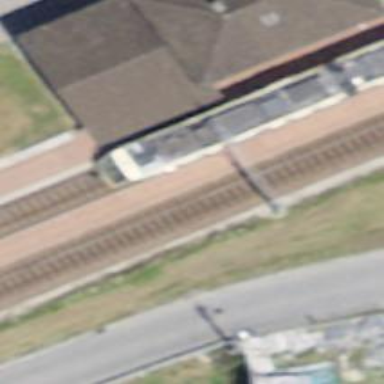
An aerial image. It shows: Crossing for the railway.